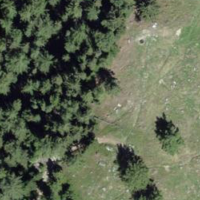
EUNIS habitat code: 26
Species observed at this site:
Dactylorhiza maculata
Larix decidua
Sitta europaea
Sciurus vulgaris